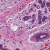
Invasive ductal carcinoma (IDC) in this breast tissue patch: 0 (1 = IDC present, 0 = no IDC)